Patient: sex F, age 51
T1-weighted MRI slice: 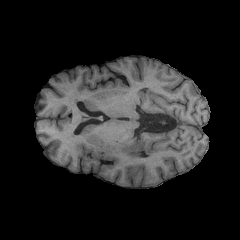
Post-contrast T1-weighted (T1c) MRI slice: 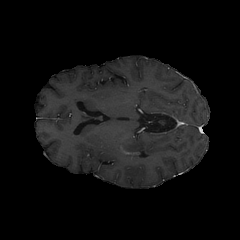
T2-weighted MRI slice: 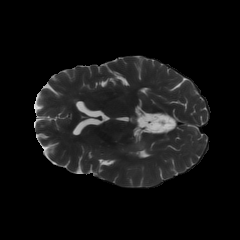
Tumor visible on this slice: yes
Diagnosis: Glioblastoma, IDH-wildtype
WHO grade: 4